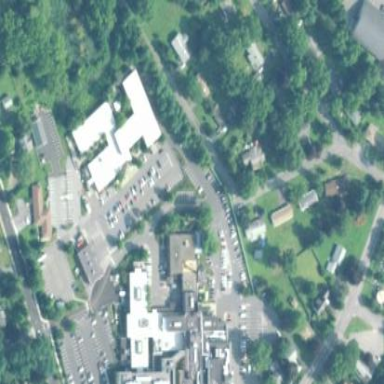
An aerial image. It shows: Hospital building.